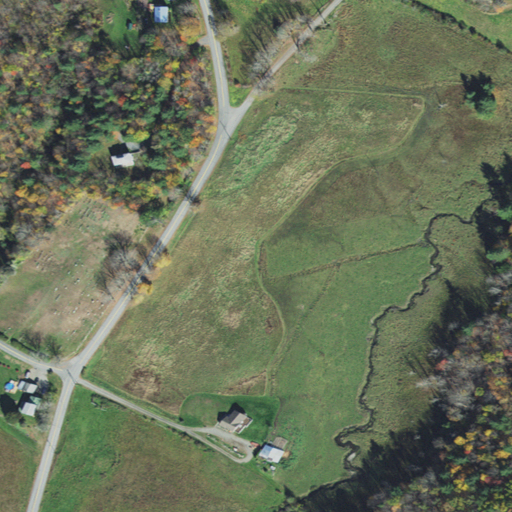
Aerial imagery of plain(s) in Massachusetts named Beaver Meadow containing pasture, herbaceous wetlands, woody wetlands, low intensity development, deciduous forest, open development, mixed forest, evergreen forest, and medium intensity development